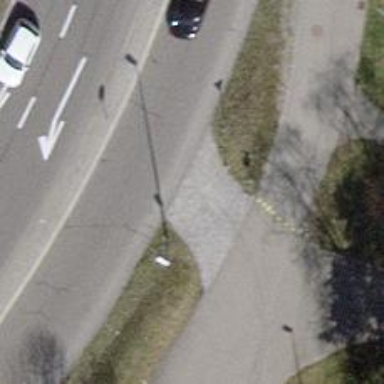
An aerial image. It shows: Driveway made of sett.